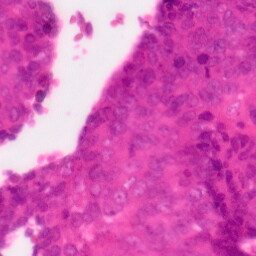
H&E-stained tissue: Colon